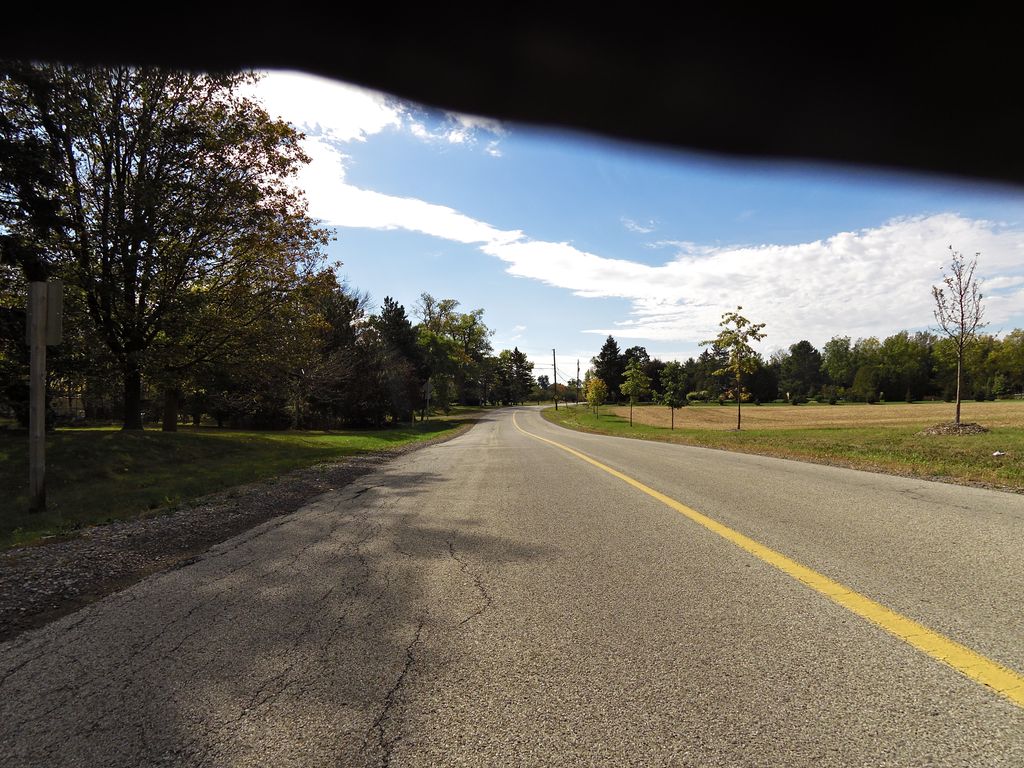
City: hamilton